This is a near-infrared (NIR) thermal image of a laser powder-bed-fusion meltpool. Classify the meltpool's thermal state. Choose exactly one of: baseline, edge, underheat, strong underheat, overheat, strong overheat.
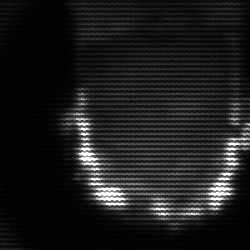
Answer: baseline